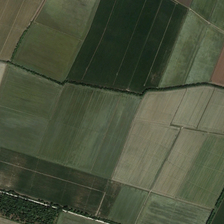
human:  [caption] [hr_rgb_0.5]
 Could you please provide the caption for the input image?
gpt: a lot of trees were planted around the green fields .

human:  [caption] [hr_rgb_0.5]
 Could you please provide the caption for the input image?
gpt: the land is a large green farmland .

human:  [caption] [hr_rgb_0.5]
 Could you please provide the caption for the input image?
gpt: a lot of trees were planted around the green fields .

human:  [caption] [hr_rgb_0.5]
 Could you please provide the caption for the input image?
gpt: the land is a large green farmland .

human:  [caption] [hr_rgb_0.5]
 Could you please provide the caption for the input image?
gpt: the land is a large green farmland .